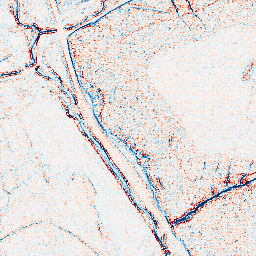
Category: classical
Decomposition family: uniform
Decomposition parameters: size: 3
Upsampling method: sinc_hamming
Upsampling parameters: scale: 8
kernel_size: 16
Upsampling scale: 8